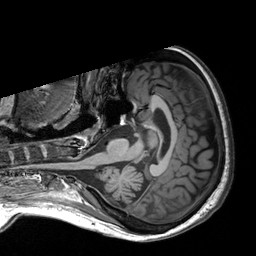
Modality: T1w
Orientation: axial